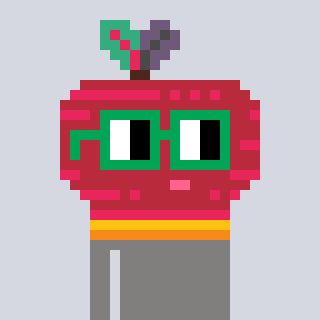
a pixel art character with square green glasses, a beet-shaped head and a bluegrey-colored body on a cool background